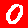
Digit: 0